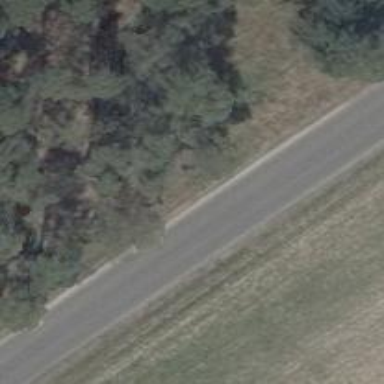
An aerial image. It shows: Unclassified road with paved surface.